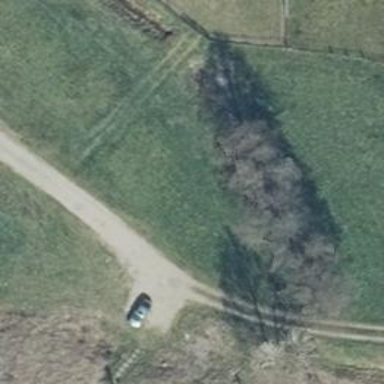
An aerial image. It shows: Row of deciduous broadleaved trees.